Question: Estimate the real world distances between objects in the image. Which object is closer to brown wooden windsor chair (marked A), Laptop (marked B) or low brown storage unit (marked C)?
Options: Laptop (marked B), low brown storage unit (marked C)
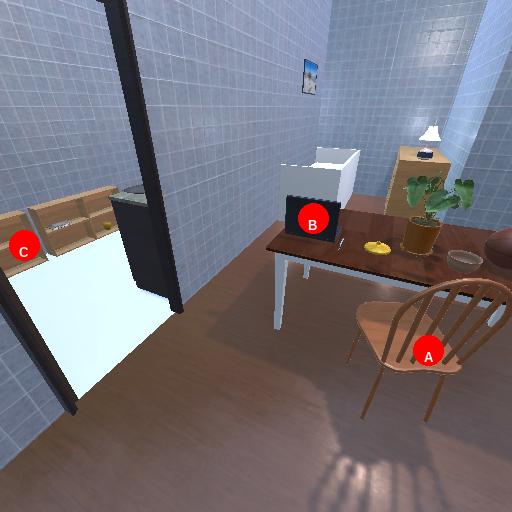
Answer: Laptop (marked B)